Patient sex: F
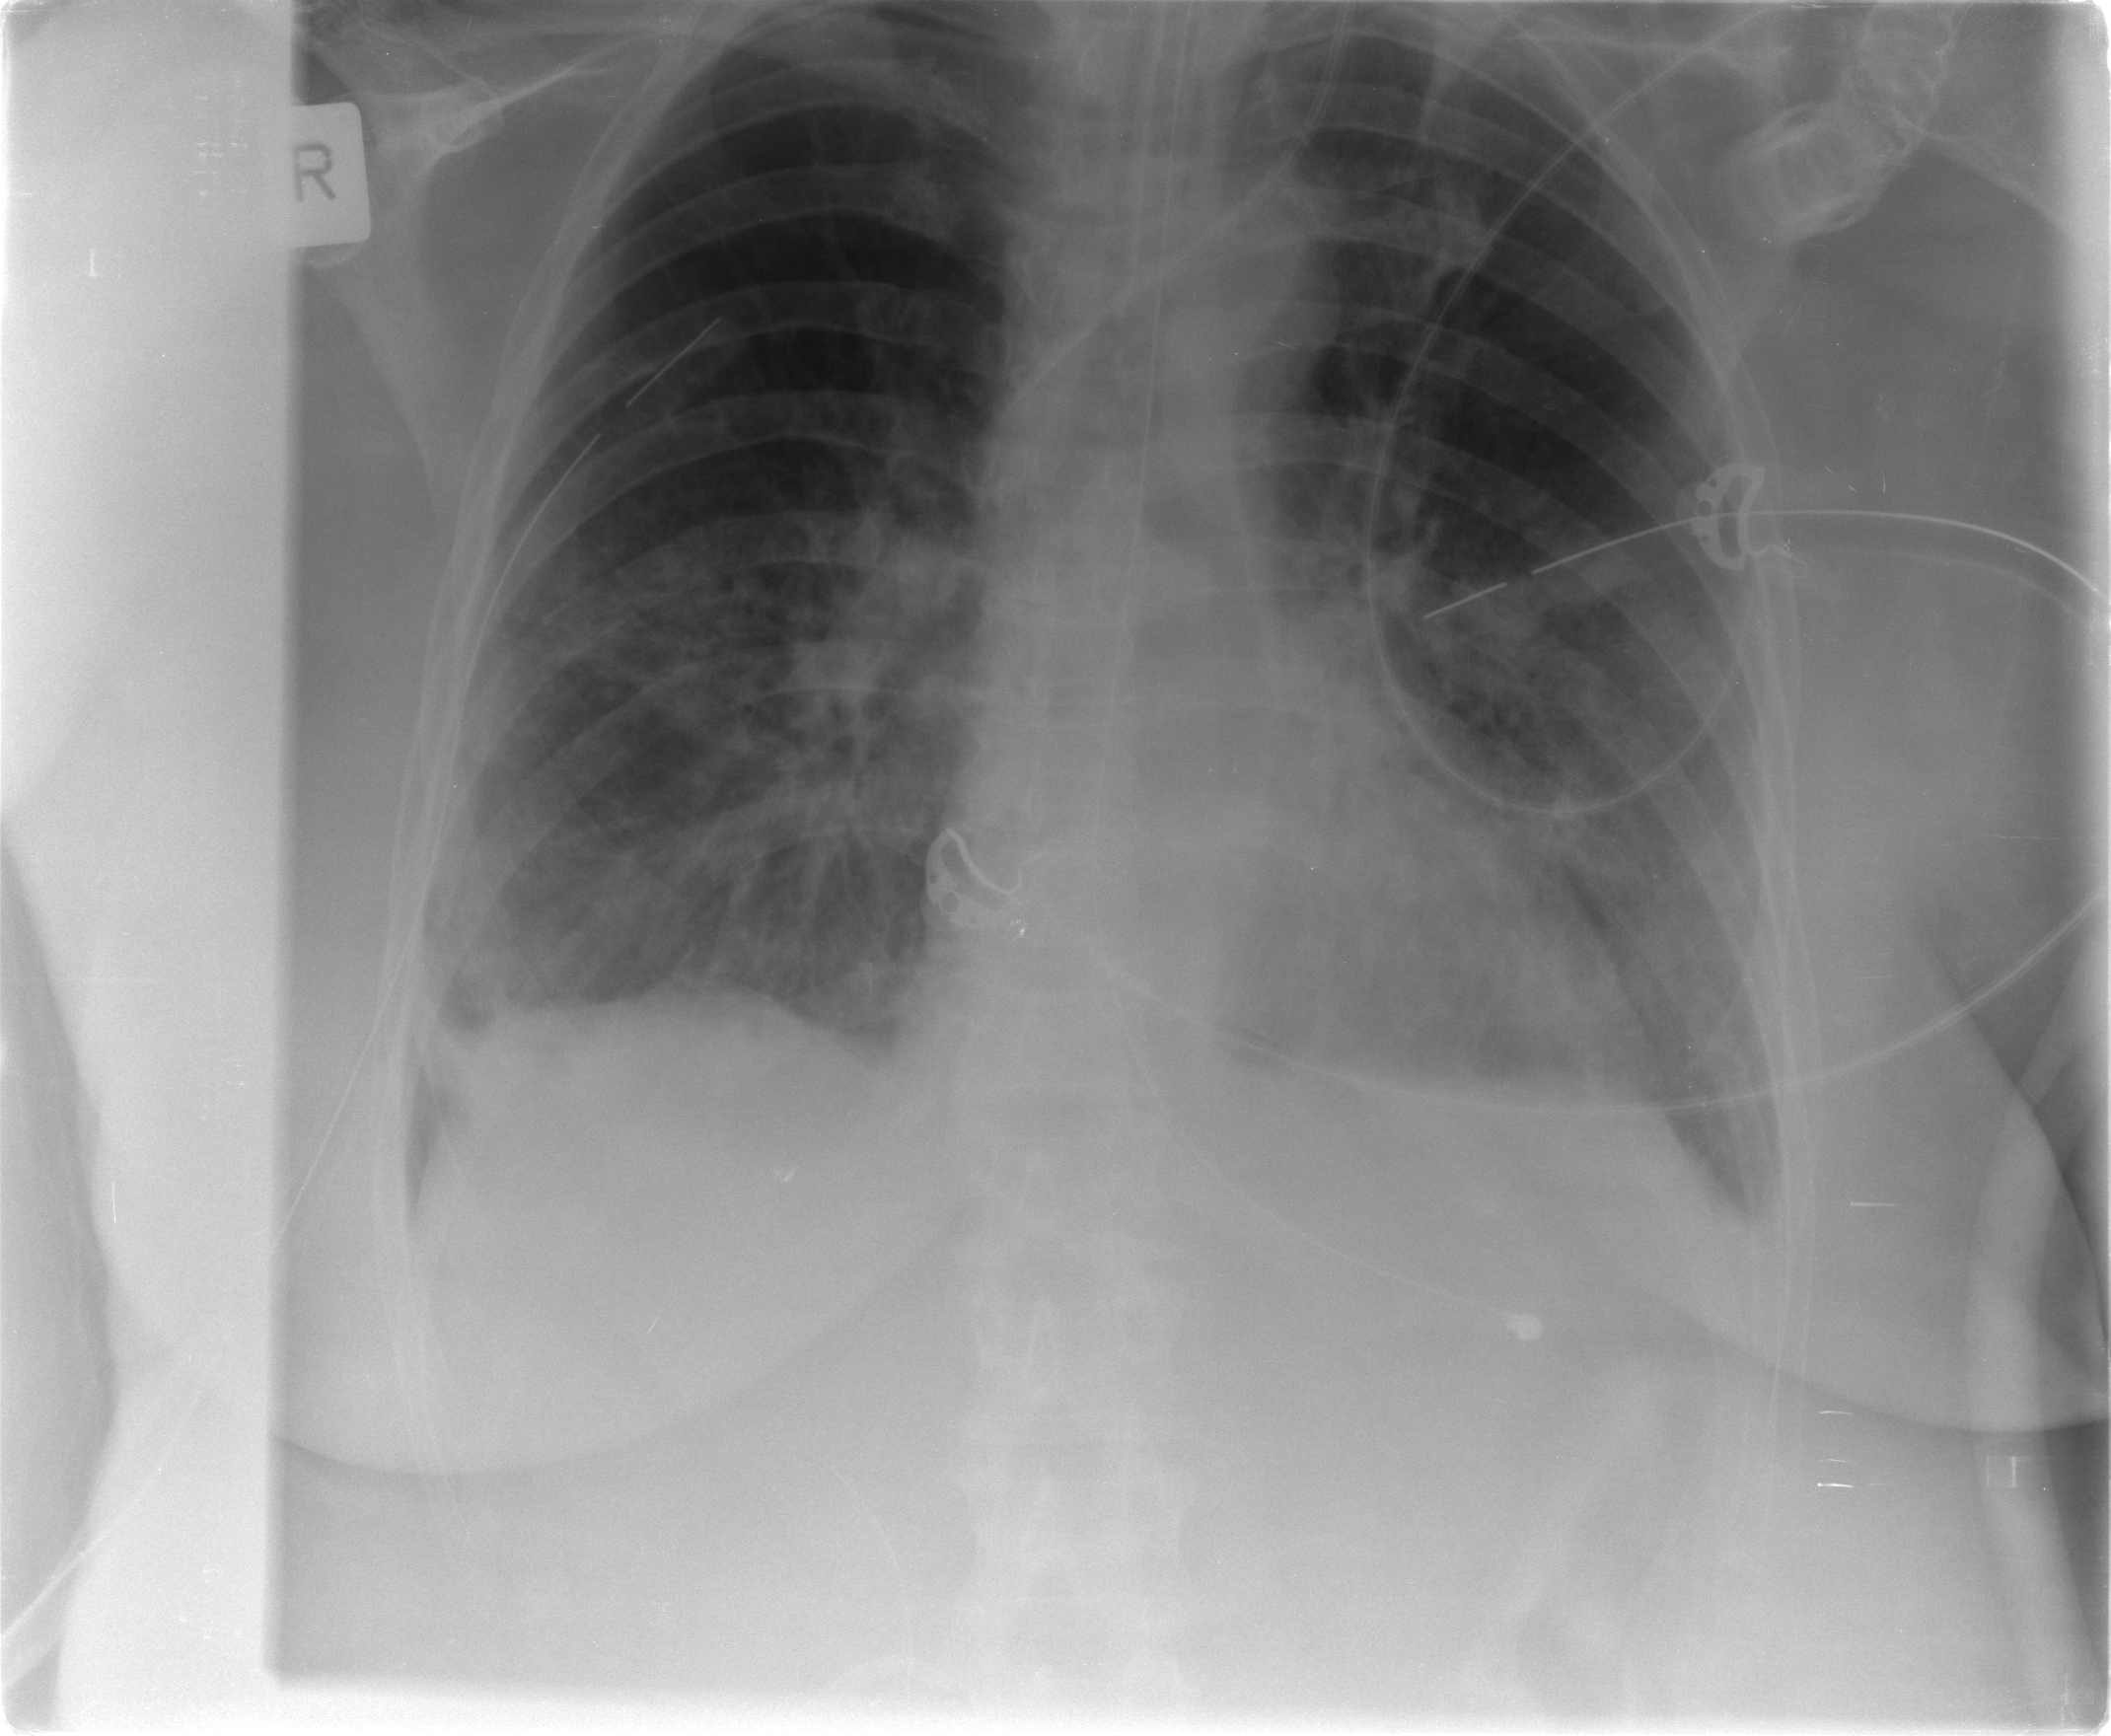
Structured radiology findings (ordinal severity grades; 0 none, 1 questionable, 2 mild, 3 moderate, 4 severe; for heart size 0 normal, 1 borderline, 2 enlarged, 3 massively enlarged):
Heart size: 0
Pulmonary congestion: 0
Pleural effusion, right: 1
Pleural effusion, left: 1
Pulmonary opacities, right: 2
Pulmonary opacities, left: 2
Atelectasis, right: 2
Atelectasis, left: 2